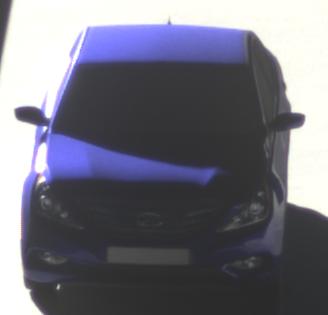
Make: Hyundai
Model: Sonata
Detailed model: Gen. 6 YF
Model produced from: 2009
Model produced until: 2016
Doors: 4
Color: blue
Road condition: wet road
Daytime: morning or afternoon
Contrast: high contrast